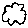
Label: cloud